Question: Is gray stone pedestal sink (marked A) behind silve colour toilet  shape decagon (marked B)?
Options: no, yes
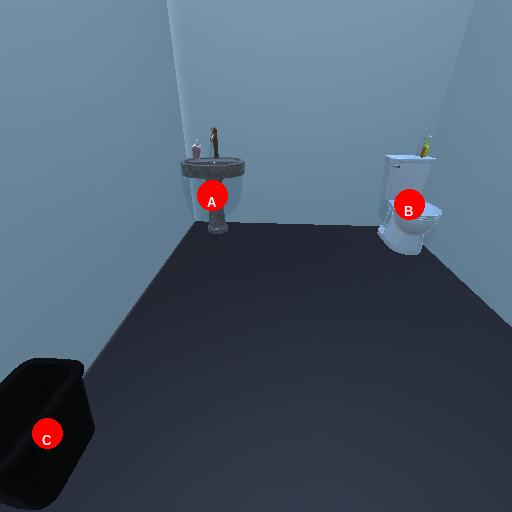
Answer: no